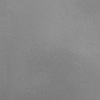
Atmospheric dust classification: dusty